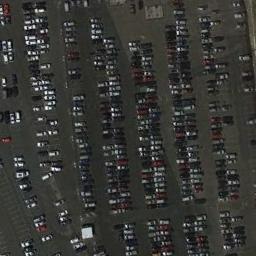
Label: parking_lot